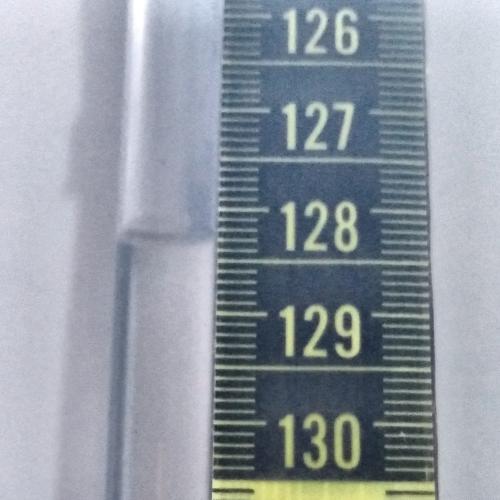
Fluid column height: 128.3 cm